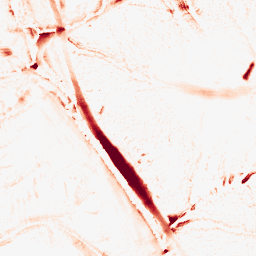
Category: morphological
Decomposition family: morphological
Decomposition parameters: operation: opening
size: 10
Upsampling method: sinc_hamming
Upsampling parameters: scale: 8
kernel_size: 16
Upsampling scale: 8